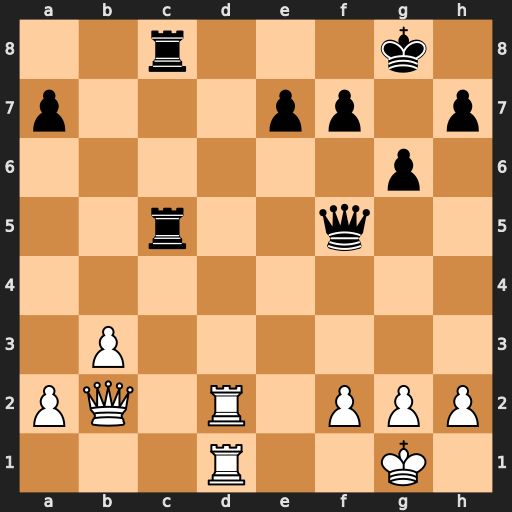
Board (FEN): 2r3k1/p3pp1p/6p1/2r2q2/8/1P6/PQ1R1PPP/3R2K1
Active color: w
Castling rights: -
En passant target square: -
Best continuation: Rd8+ Rxd8 Rxd8#